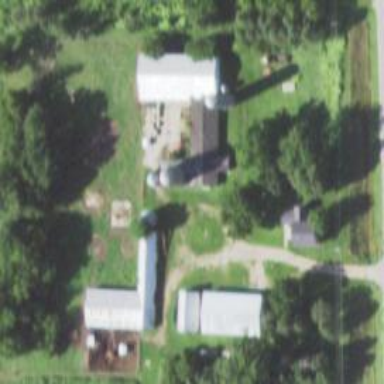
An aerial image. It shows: Silo.